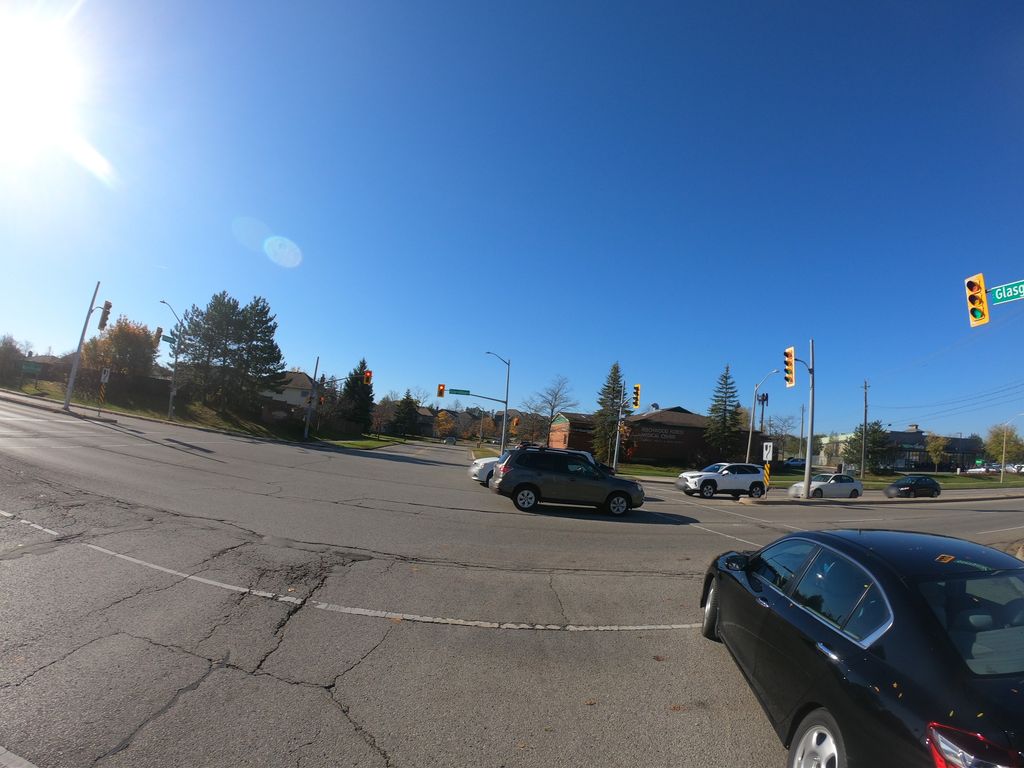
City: kitchener-waterloo